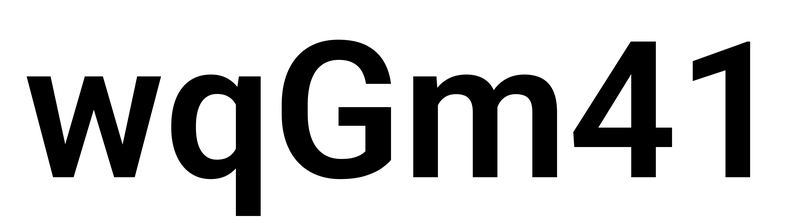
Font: Roboto_SemiBold